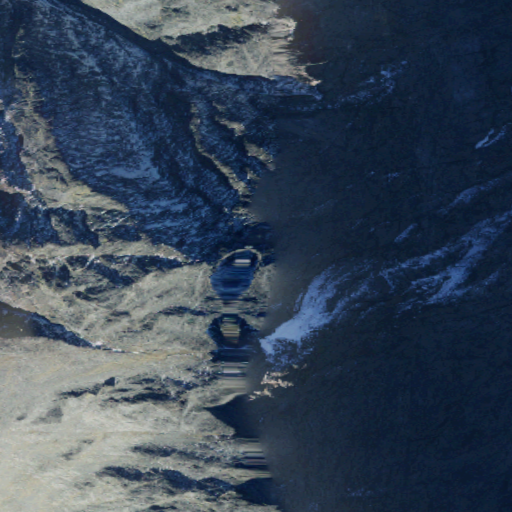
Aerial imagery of mountain in Washington named Seven Fingered Jack containing barren land and snow